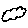
Label: cloud